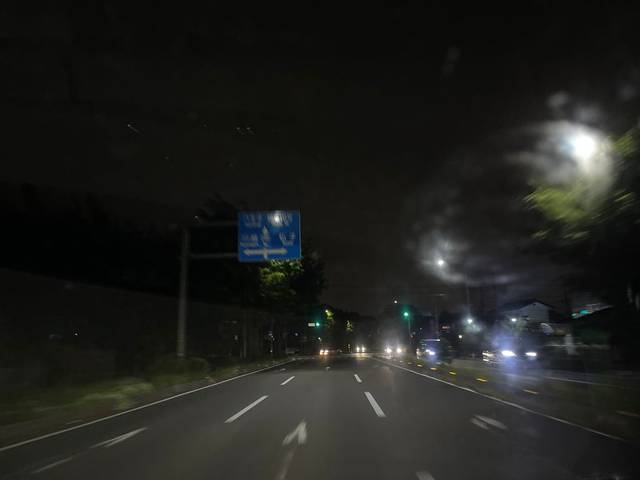
Region: Japan
Coordinates: 35.857, 139.354